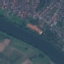
Land use / land cover class: River